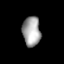
Tissue: lung
Cell type: Endothelial cells
Senescence score: 0.6164
Nuclear area (px): 524
Mean DAPI intensity: 162.632